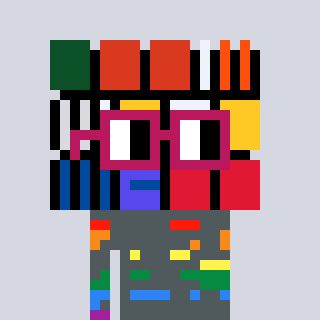
a pixel art character with square dark red glasses, a abstract-shaped head and a red-colored body on a cool background